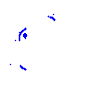
Particle: pion